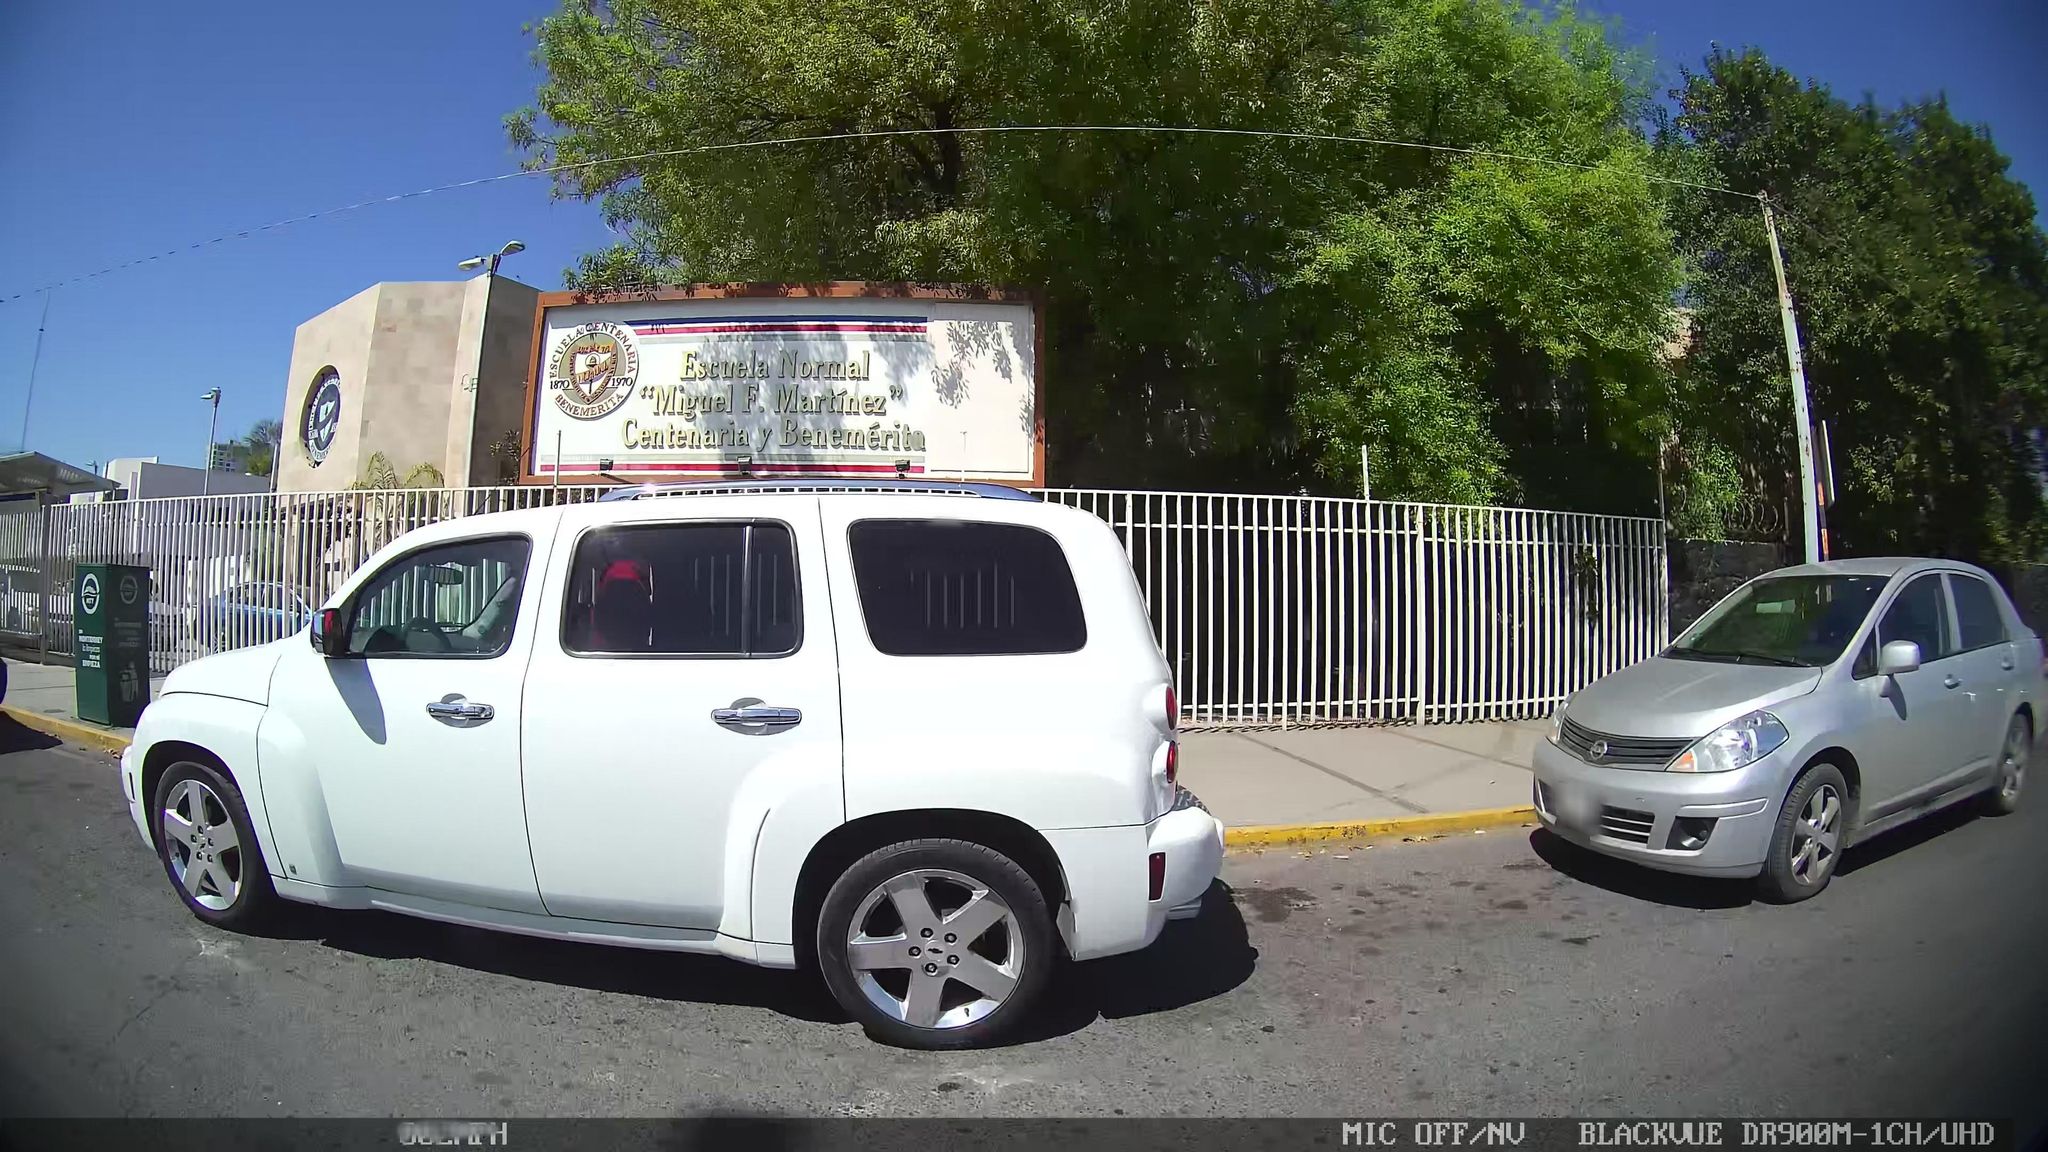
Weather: clear
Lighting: day
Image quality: good
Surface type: walking surface
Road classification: tertiary
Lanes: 1
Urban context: suburban or peri-urban
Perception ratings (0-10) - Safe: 7, Lively: 7.94, Beautiful: 1.5, Boring: 6.44, Depressing: 7.15, Wealthy: 3.5